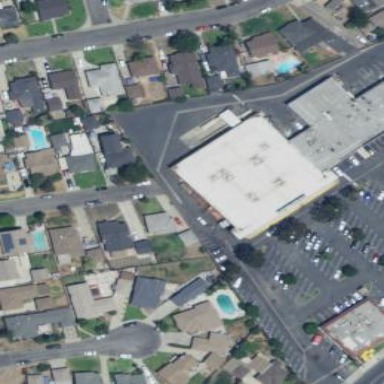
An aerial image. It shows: Retail building.